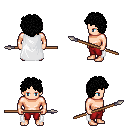
a pixel art fantasy rpg character, male body template, human, light skin, white cape, red pants, black curly afro hairstyle, spear, four views (front, back, left, right), 2x2 character sprite sheet, small pixel art, hard edges, no anti-aliasing